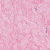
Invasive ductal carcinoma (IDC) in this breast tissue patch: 0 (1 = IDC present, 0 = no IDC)